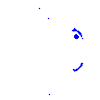
Particle: pion